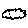
Label: cloud